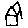
Label: house